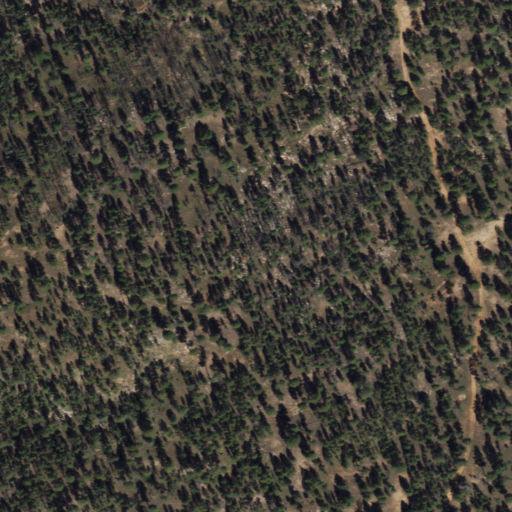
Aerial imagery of ridge(s) in Arizona named Cave Ridge containing shrub, evergreen forest, and grassland